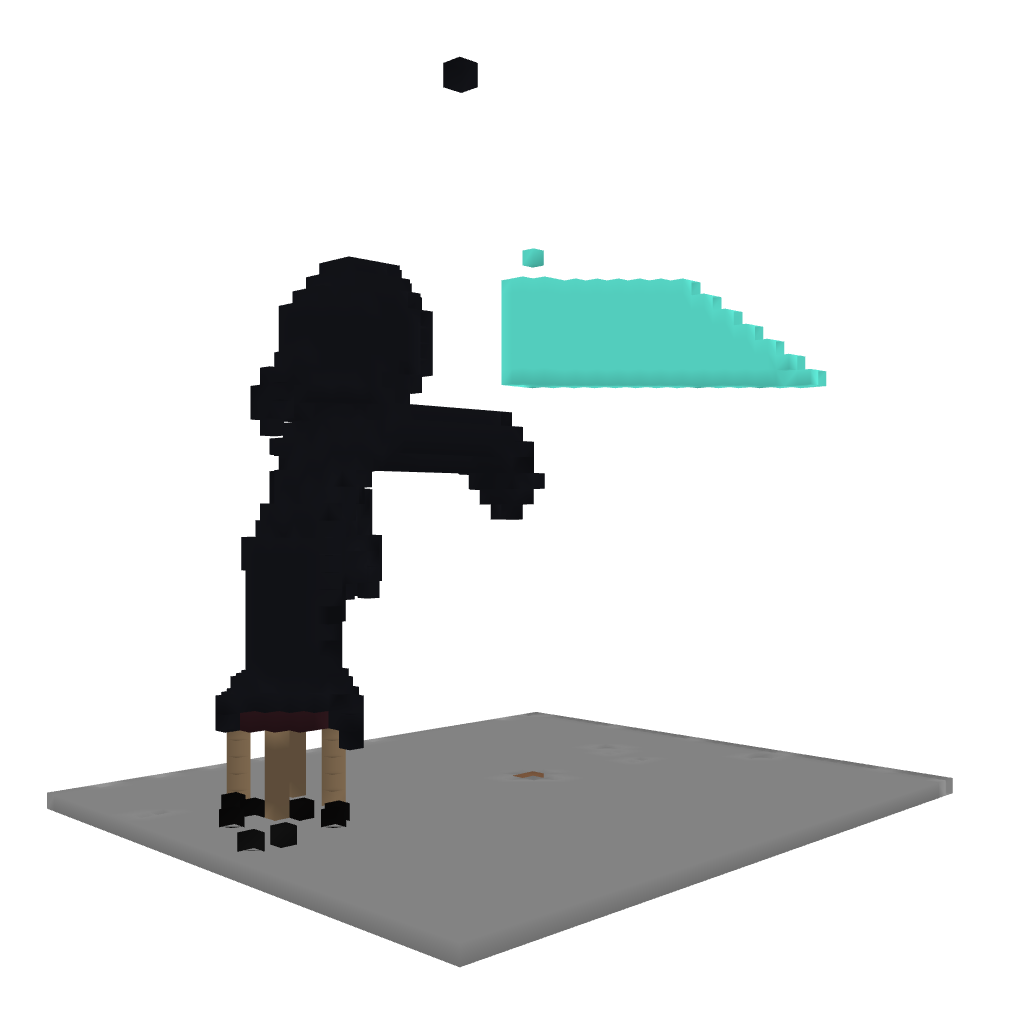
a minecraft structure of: Grim Reaper - By Cybersneeze